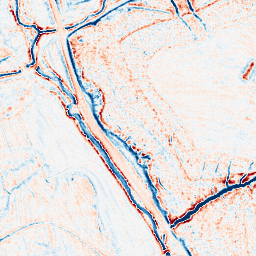
Category: edge_preserving
Decomposition family: anisotropic_diffusion
Decomposition parameters: iterations: 10
kappa: 30
gamma: 0.2
Upsampling method: sinc_blackman
Upsampling parameters: scale: 8
kernel_size: 16
Upsampling scale: 8